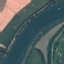
Land use / land cover class: River